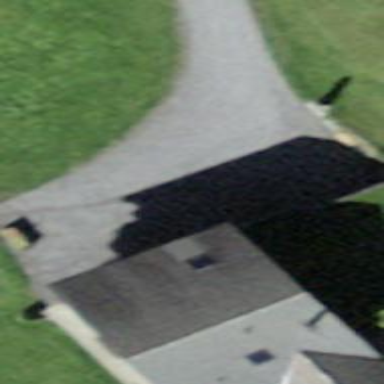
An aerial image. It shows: Detached building.